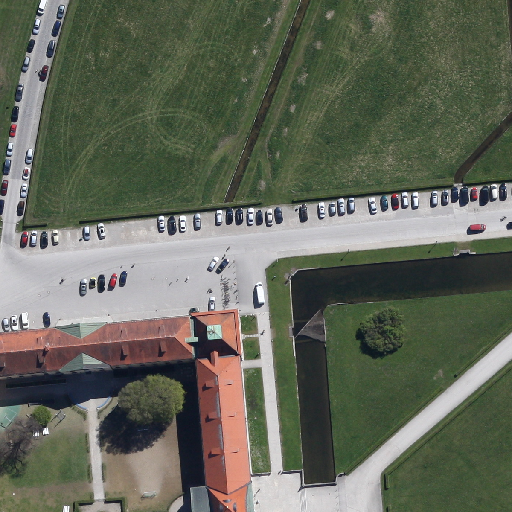
Referring expression: van in the parking area